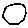
Label: circle